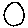
Label: circle